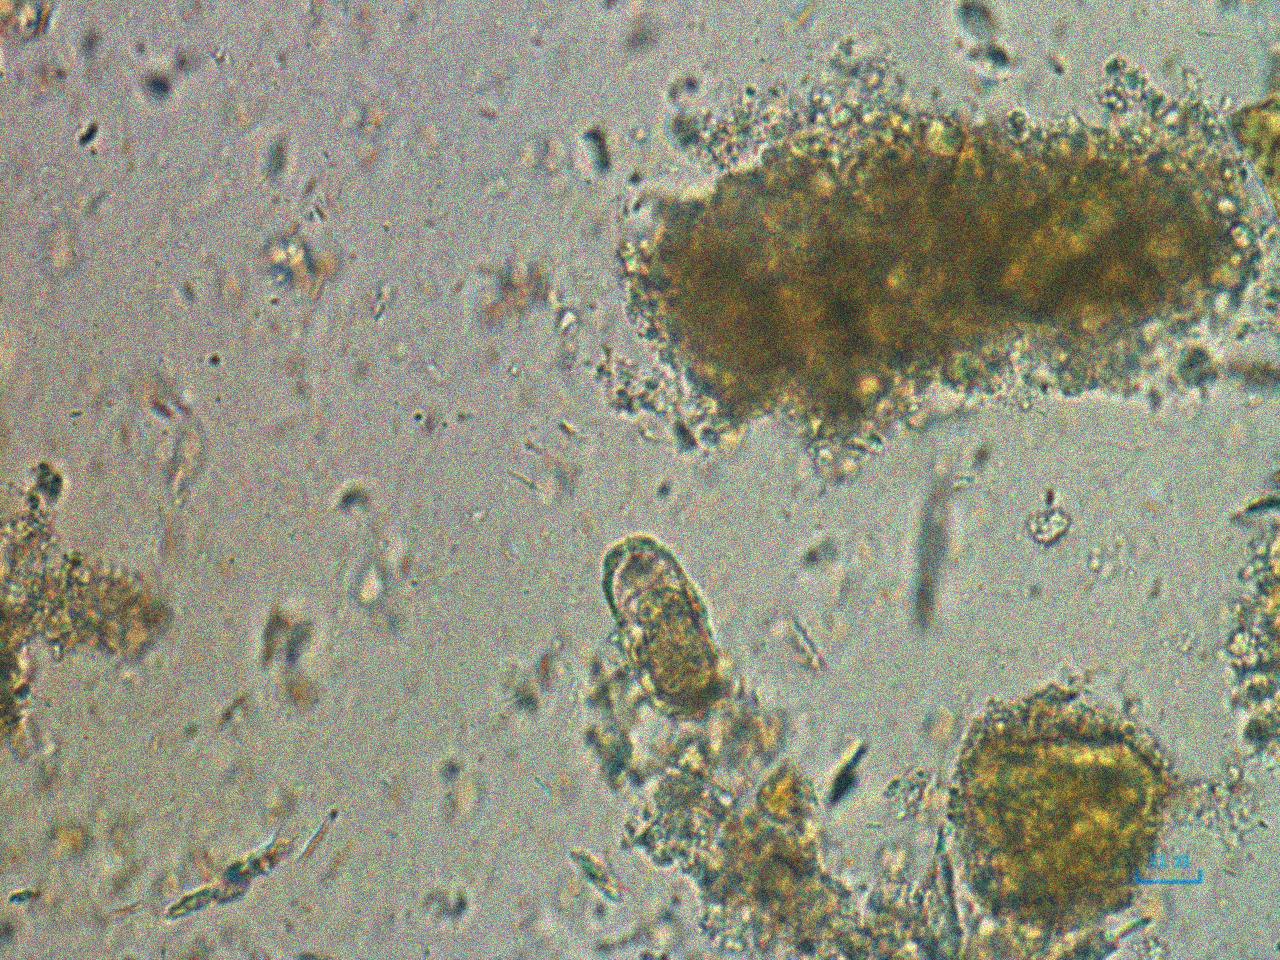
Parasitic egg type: Capillaria philippinensis